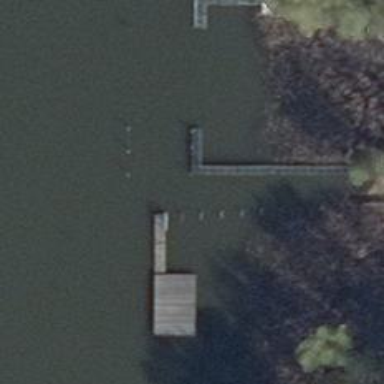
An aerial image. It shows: Man-made pier.